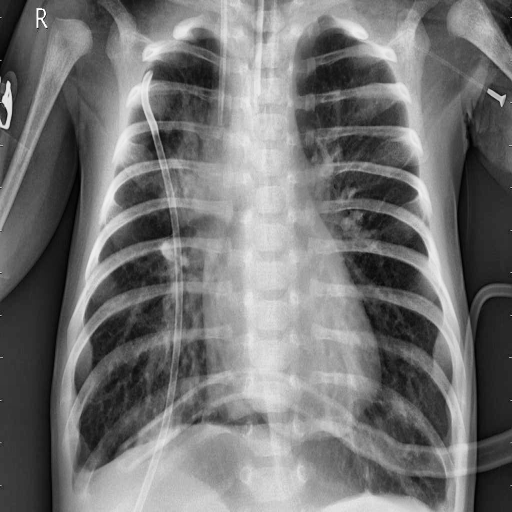
Finding: PNEUMONIA